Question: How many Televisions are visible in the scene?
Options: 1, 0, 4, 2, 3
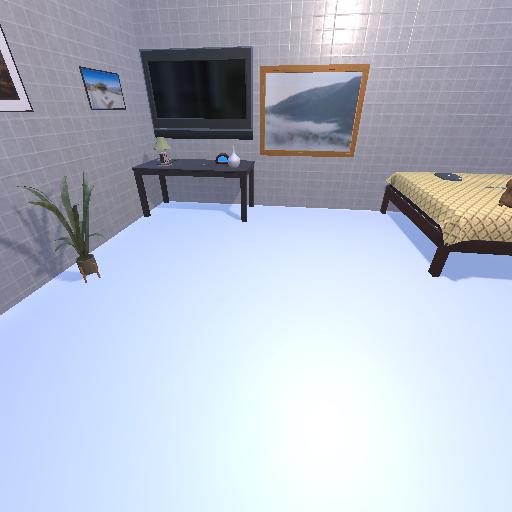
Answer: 1